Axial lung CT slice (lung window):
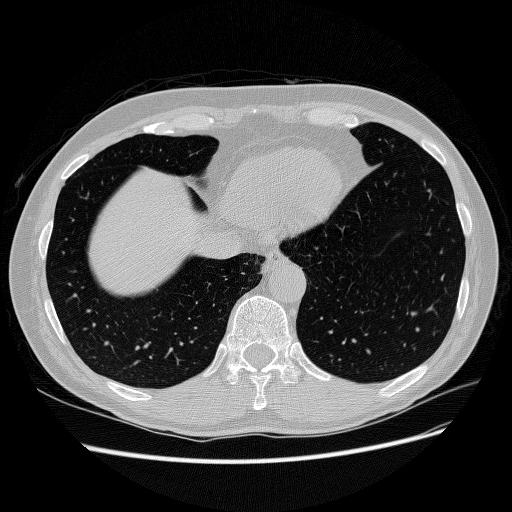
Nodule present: no